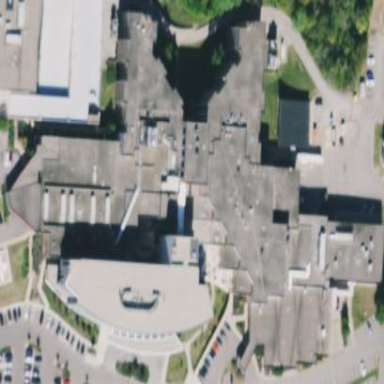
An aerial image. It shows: Hospital building.